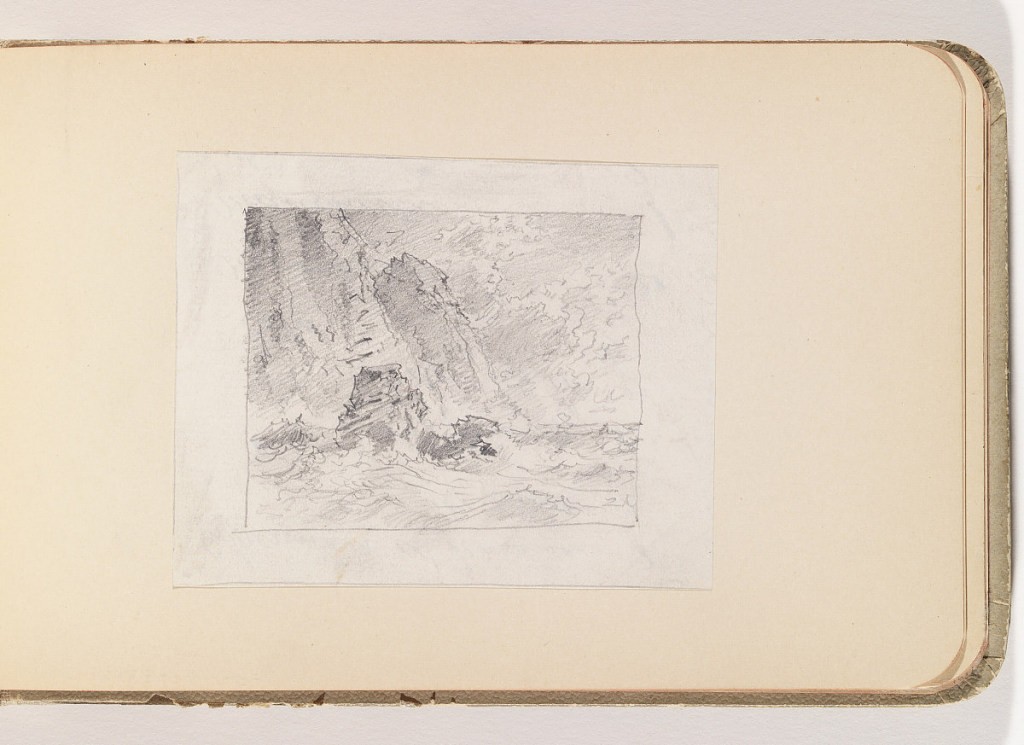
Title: High Cliffs and Breaking Waves
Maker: William Trost Richards, American, 1833–1905
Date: late 19th century
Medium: Graphite on white wove paper, lined
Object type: Album page
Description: High cliffs at left, waves in foreground, clouds in sky in distance on the right.